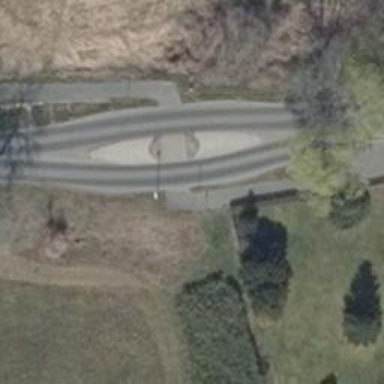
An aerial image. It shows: Traffic calming island.